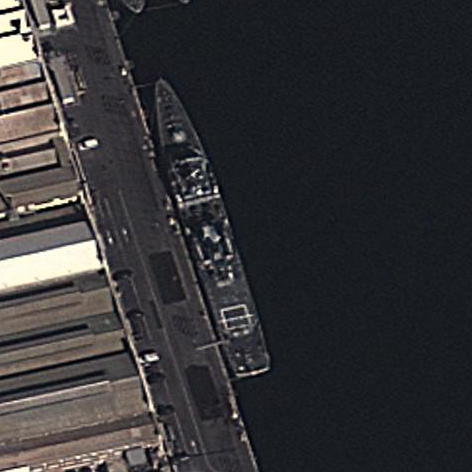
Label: cruiser